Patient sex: M
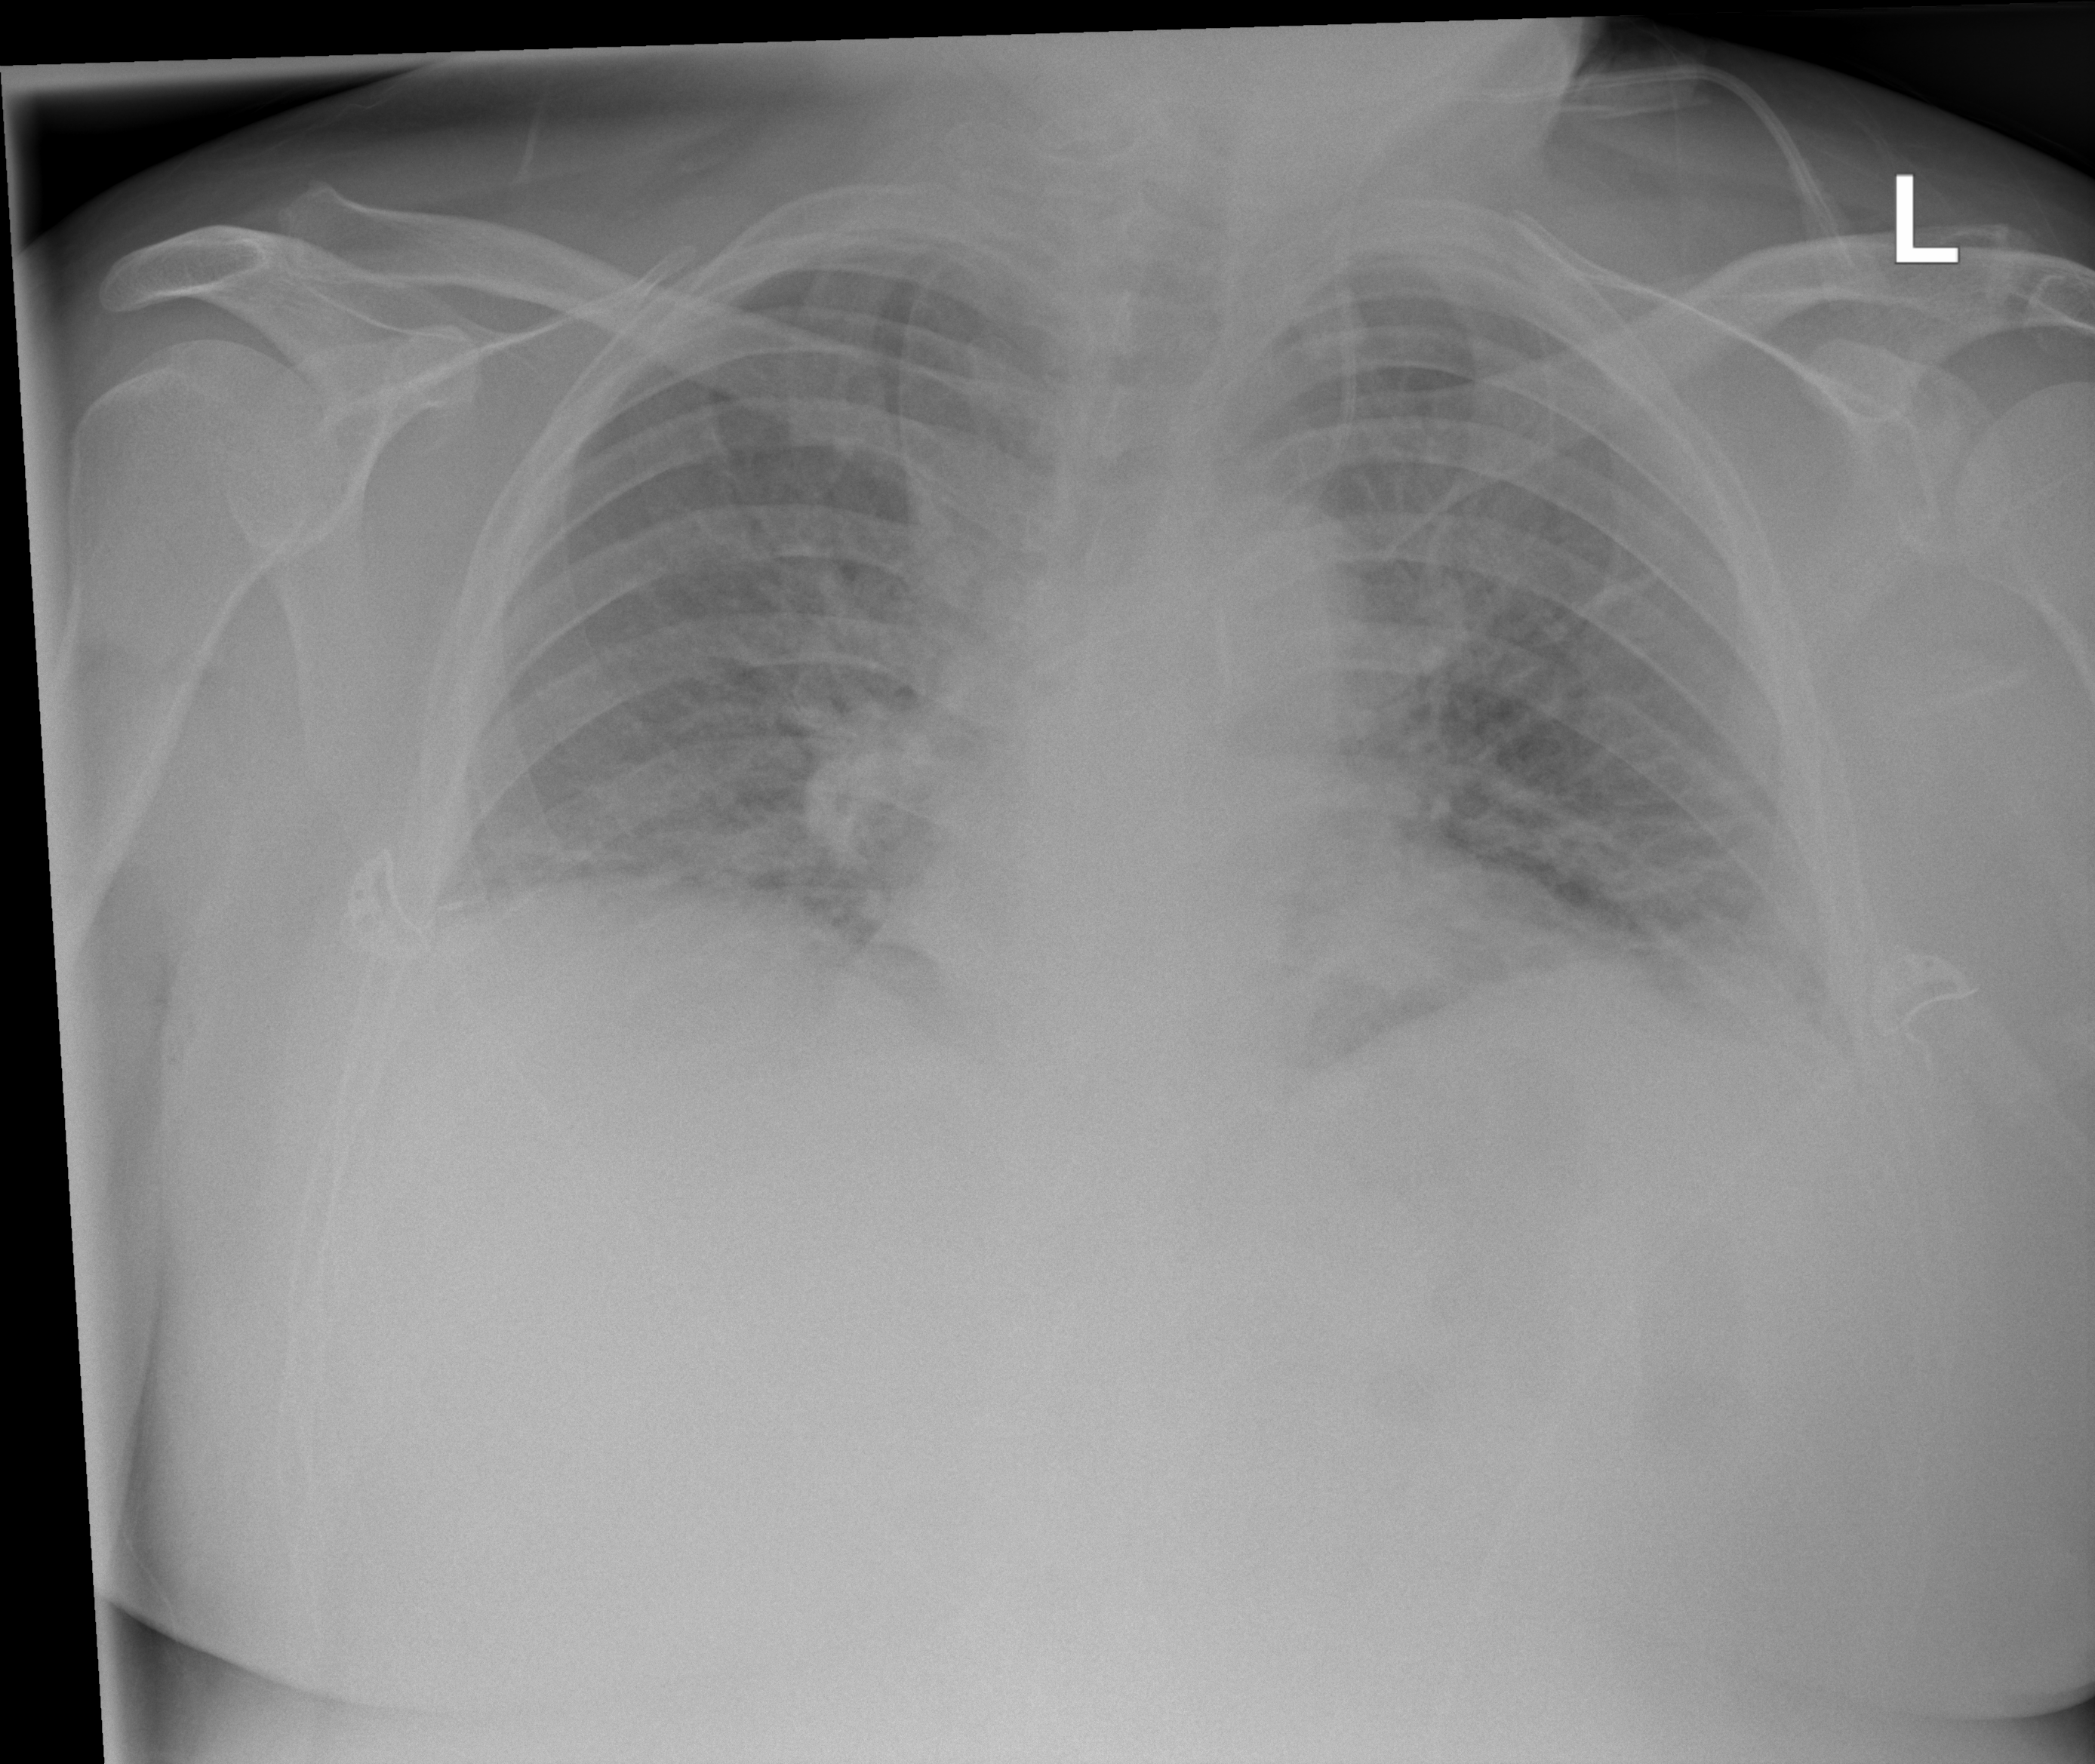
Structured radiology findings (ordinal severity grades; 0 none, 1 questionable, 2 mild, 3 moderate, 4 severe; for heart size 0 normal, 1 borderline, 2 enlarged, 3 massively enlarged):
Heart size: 2
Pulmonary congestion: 3
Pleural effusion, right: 2
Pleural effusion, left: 2
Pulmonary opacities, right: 1
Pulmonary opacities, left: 1
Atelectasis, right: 3
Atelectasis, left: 3